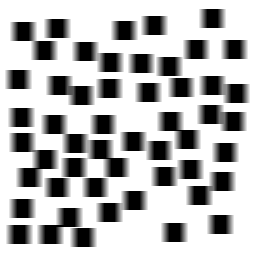
Squares: 52
Triangles: 0
Stars: 0
Total shapes: 52